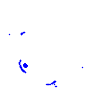
Particle: proton